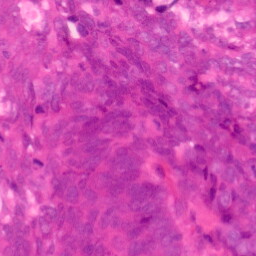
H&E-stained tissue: Colon